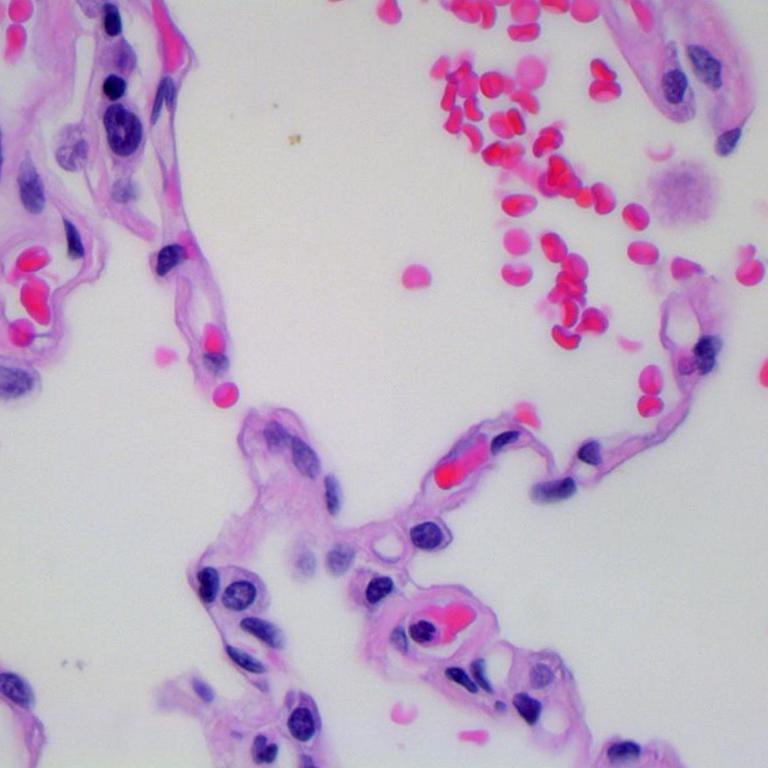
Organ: lung
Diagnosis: benign